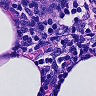
Metastatic tissue present: no